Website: macys
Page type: customer-info-address
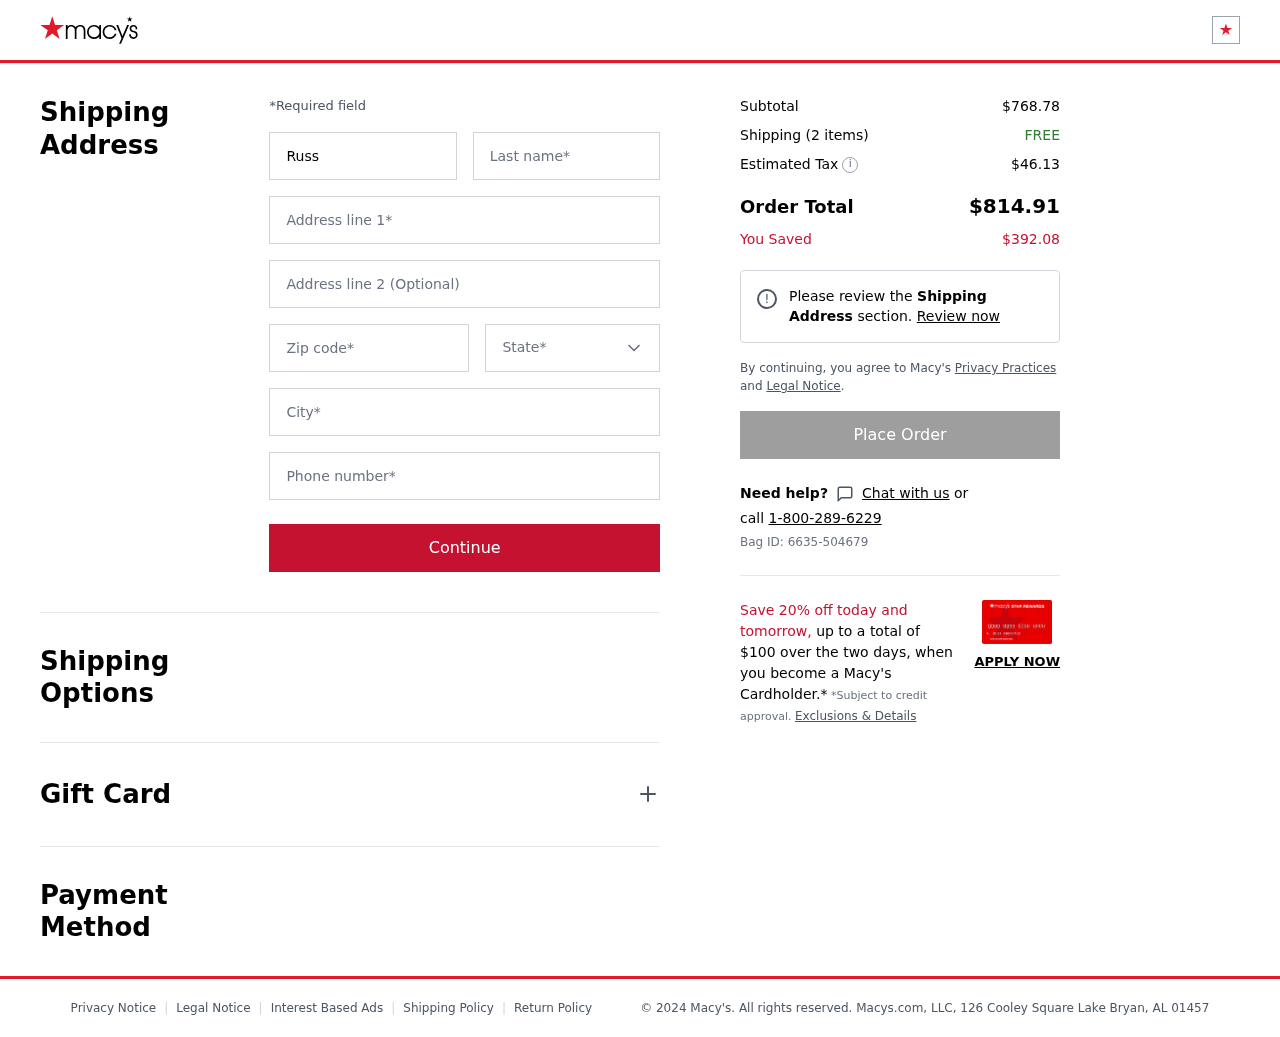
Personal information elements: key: PII_CITY
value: Lake Bryan
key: PII_FIRSTNAME
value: Russell
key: PII_LASTNAME
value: Douglas
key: PII_PHONE
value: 6392987584
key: PII_POSTCODE
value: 01457
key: PII_STATE
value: Alabama
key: PII_STREET
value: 126 Cooley Square
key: PII_STREET2
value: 698 Jonathan Estate Apt. 004
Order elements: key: ORDER_SUBTOTAL
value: $768.78
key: ORDER_NUM_ITEMS
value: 2
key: ORDER_SHIPPING_COST
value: FREE
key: ORDER_TAX
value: $46.13
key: ORDER_TOTAL
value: $814.91
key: ORDER_SAVINGS
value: $392.08
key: ORDER_BAG_ID
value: Bag ID: 6635-504679